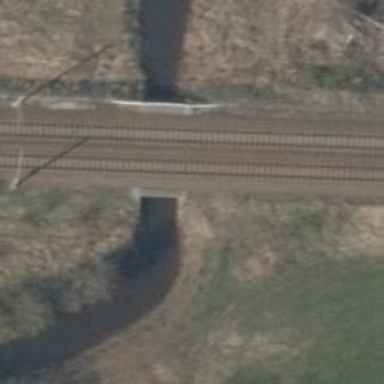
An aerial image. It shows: Bridge with electrified railway tracks featuring contact line.